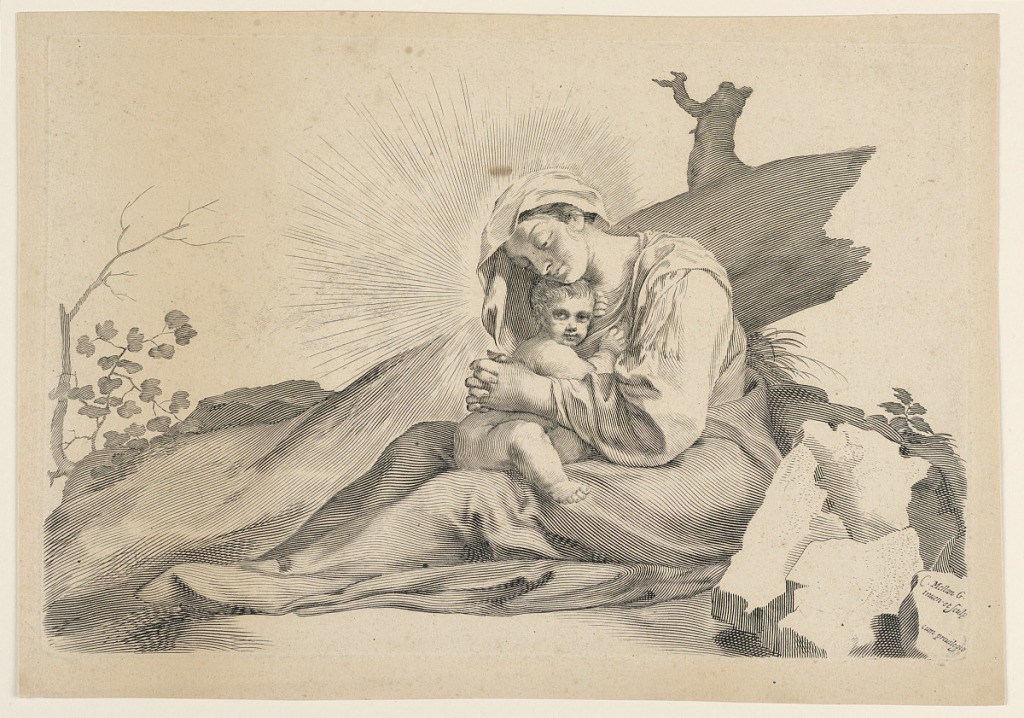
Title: Virgin and Child
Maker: Claude Mellan, French, 1598 - 1688
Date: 1627
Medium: Engraving on white paper
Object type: Print
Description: Madonna with Child seated before a tree trunk. She is in side view towards left, looking down; the Child faces frontally. At lower right, some stones with inscription: "C. Mellan G. inven. et sculp. cum privilegio."